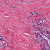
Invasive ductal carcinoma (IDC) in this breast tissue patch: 0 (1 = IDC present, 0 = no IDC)